Field crop: tomato
Growth stage: 1
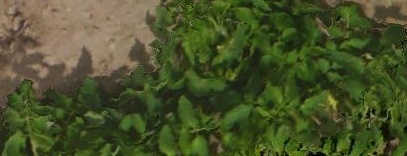
Species: tomato